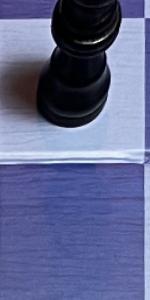
Label: Empty